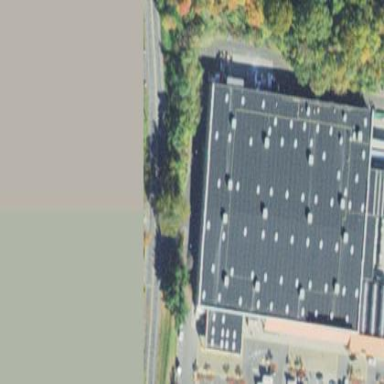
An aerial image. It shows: Retail building.